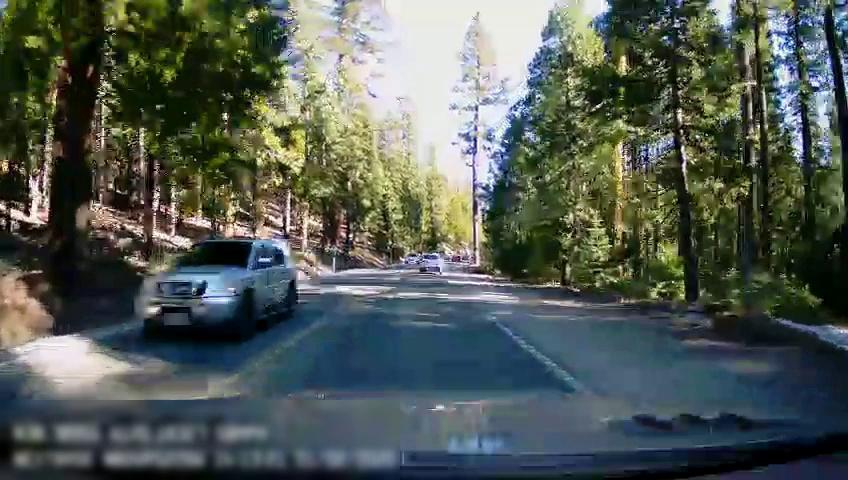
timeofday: Day
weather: Sunny
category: Drivable Space
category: Vehicles | SUV
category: Vehicles | Car
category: Vehicles | SUV
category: Lanes | Current Lane
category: Lanes | Alternate Lane